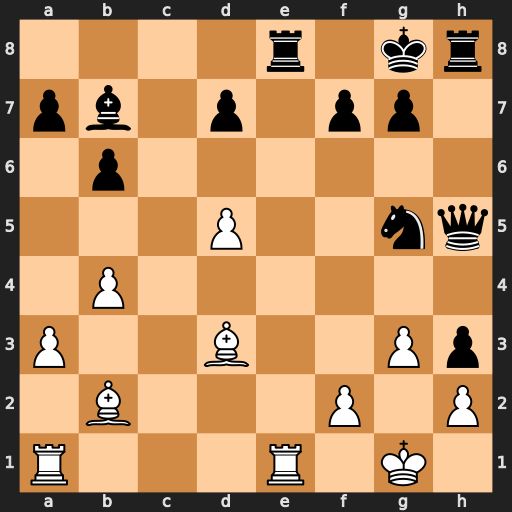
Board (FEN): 4r1kr/pb1p1pp1/1p6/3P2nq/1P6/P2B2Pp/1B3P1P/R3R1K1
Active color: w
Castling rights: -
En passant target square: -
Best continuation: Rxe8#